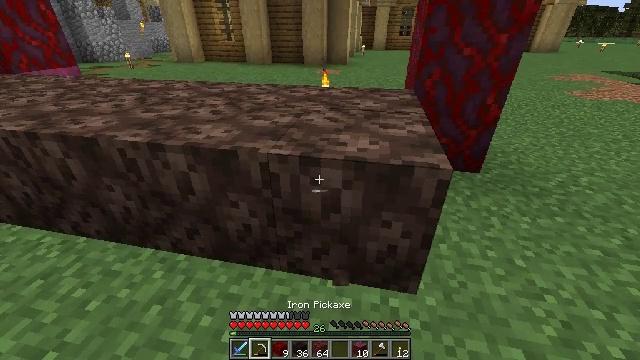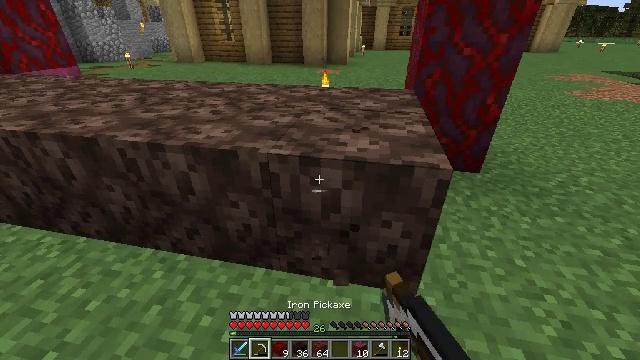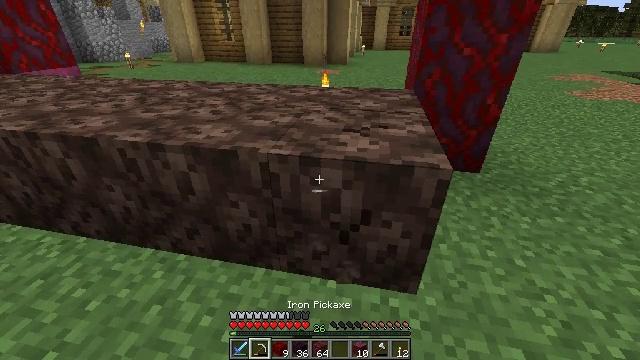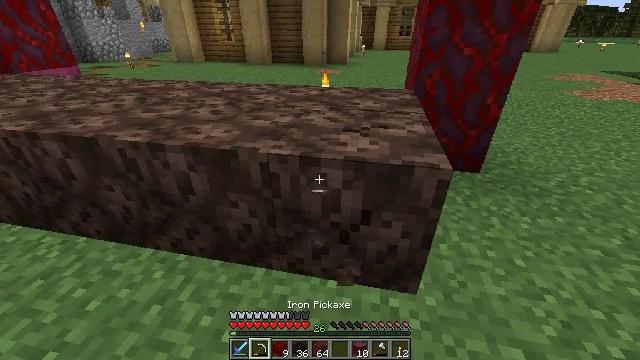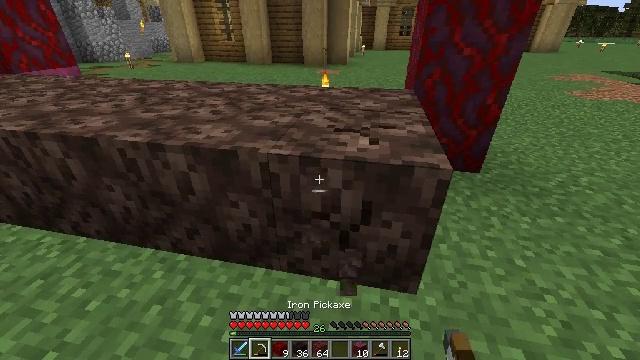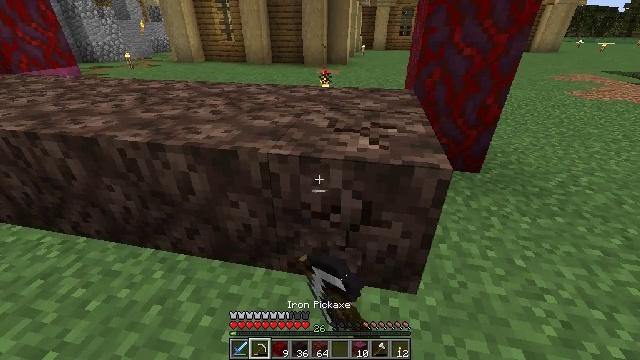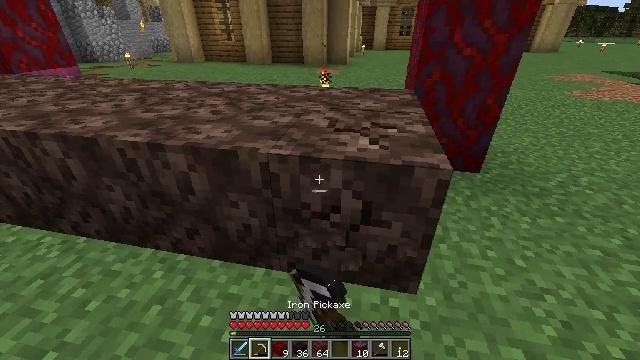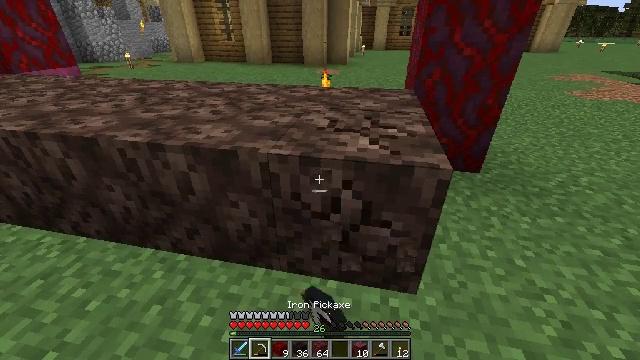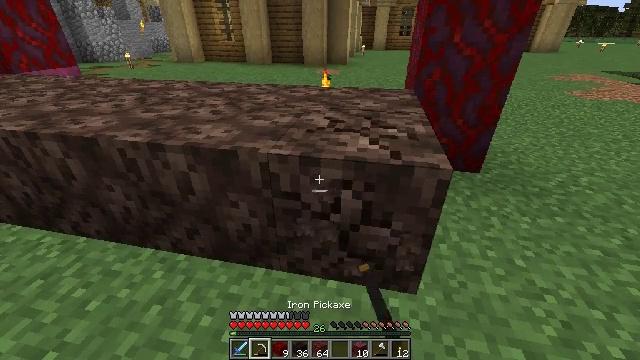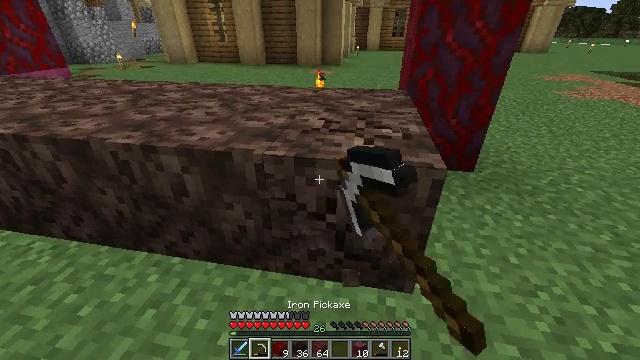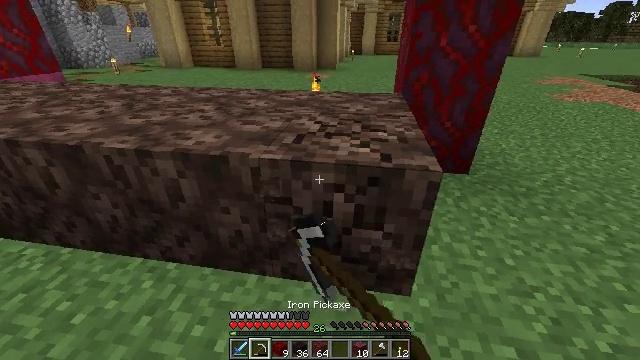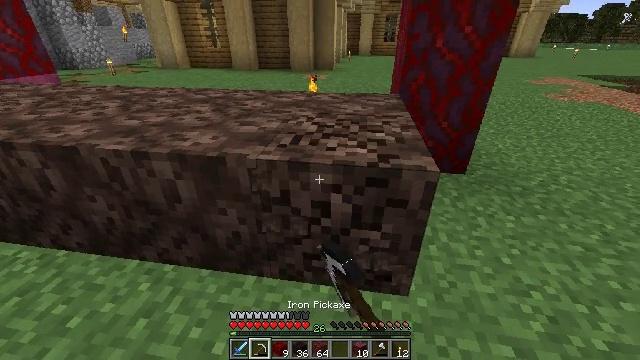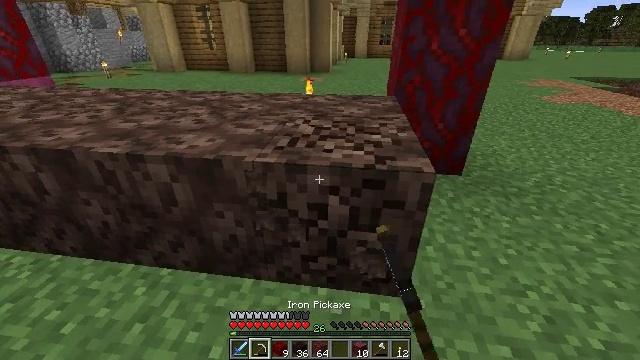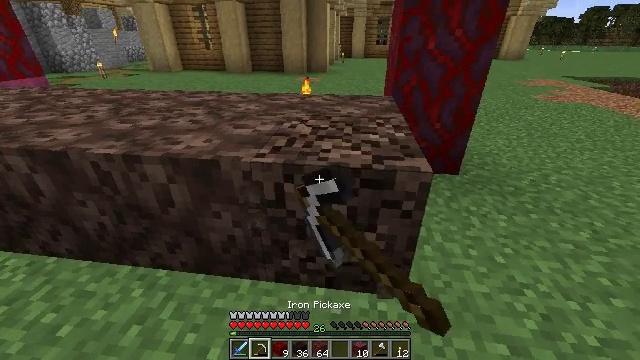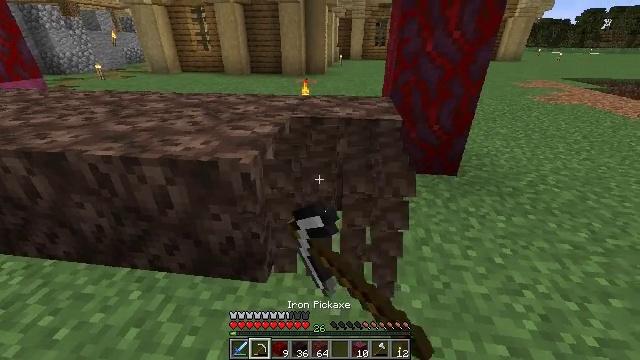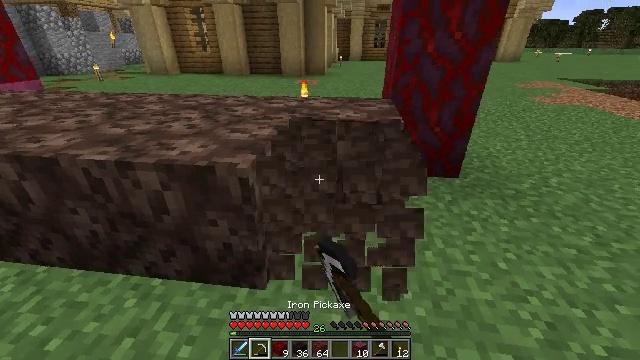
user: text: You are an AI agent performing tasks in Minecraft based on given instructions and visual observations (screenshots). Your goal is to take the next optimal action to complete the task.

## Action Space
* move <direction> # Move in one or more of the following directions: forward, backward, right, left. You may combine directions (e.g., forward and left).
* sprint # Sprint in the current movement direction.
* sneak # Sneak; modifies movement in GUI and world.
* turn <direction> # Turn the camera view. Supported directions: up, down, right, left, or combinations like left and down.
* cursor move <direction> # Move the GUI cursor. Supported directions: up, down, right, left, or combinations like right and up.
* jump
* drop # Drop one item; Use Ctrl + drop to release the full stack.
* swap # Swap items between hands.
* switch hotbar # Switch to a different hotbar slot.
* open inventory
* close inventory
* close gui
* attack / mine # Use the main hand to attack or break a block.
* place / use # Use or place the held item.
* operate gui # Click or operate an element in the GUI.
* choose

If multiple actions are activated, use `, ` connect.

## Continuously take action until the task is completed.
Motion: motion action
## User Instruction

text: Extract soul sand for building purposes.
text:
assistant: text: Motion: attack / mine
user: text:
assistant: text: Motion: attack / mine
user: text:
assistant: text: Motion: attack / mine
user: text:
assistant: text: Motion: attack / mine
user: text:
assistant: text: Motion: attack / mine
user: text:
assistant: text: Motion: attack / mine
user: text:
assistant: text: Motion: attack / mine
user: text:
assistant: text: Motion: attack / mine
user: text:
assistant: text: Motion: turn right, attack / mine
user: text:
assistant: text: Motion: attack / mine
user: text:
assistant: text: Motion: attack / mine
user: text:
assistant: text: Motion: attack / mine
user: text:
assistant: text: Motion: attack / mine
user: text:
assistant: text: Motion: attack / mine
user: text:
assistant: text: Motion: move forward, attack / mine
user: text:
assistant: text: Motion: move forward, turn right and up, attack / mine
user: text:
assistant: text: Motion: move forward, turn up, attack / mine
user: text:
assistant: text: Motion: move forward, attack / mine
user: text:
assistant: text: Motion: move forward, attack / mine
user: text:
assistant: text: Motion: move forward, attack / mine
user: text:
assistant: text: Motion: attack / mine
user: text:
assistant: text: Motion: attack / mine
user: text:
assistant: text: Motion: turn right and down, attack / mine
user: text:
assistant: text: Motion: attack / mine
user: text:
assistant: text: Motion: attack / mine
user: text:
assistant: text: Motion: attack / mine
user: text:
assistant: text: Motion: attack / mine
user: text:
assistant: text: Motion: attack / mine
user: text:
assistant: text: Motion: attack / mine
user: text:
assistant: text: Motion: attack / mine